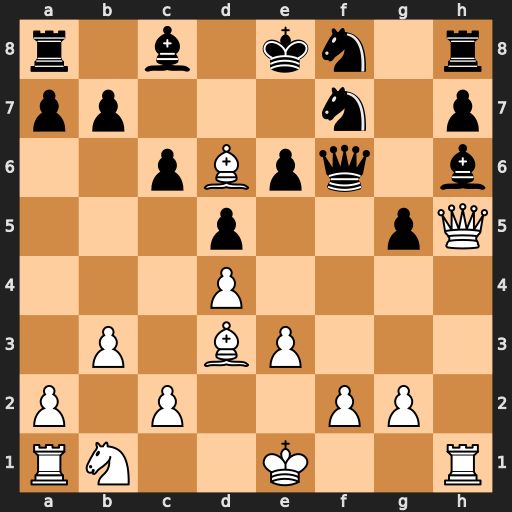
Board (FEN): r1b1kn1r/pp3n1p/2pBpq1b/3p2pQ/3P4/1P1BP3/P1P2PP1/RN2K2R
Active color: w
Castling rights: KQkq
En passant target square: -
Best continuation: Be5 Nd7 Bxf6